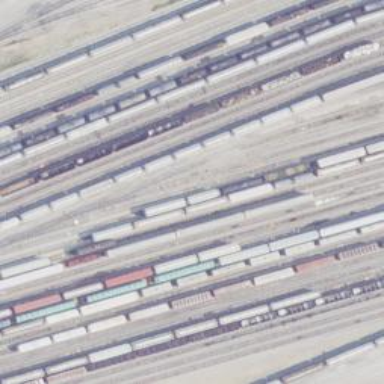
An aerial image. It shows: Railway yard in service.